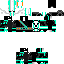
A female skeleton skin with green skin, wearing brown long hair dressed in a blue hoodie and black pants, featuring a closed mouth.